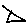
Label: triangle